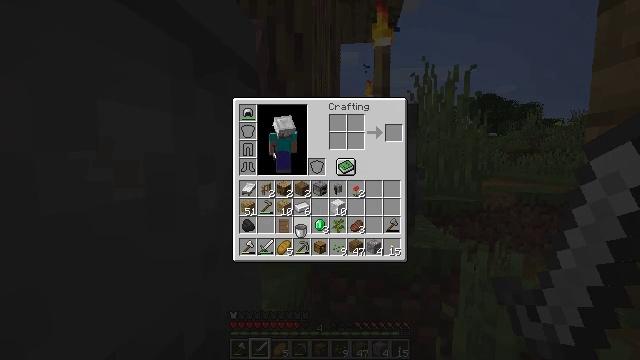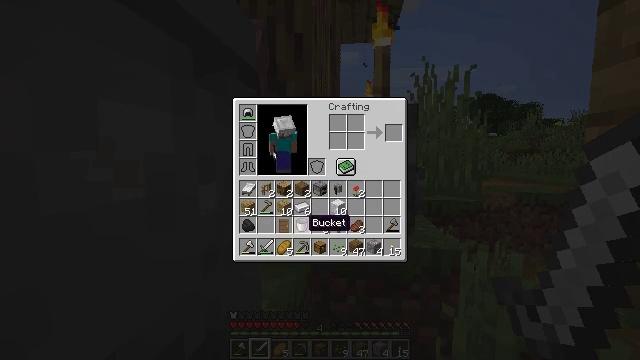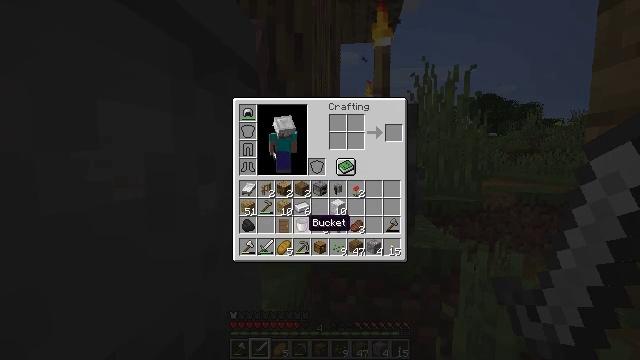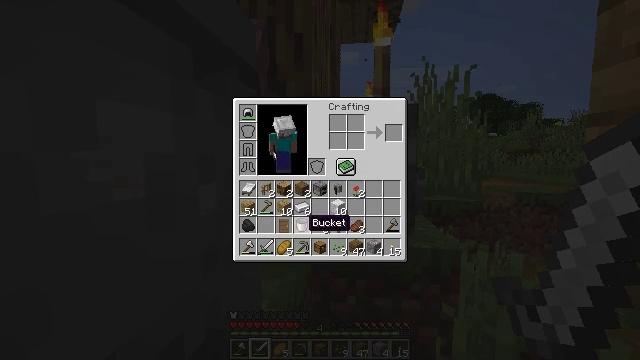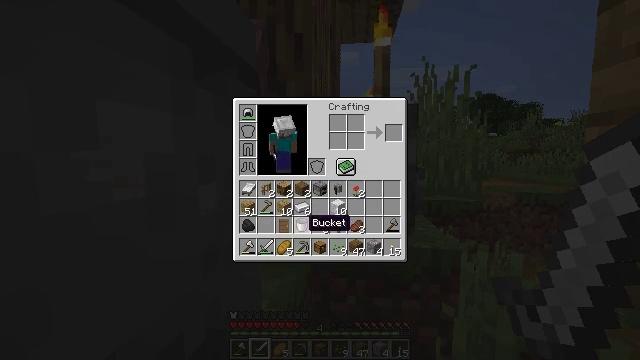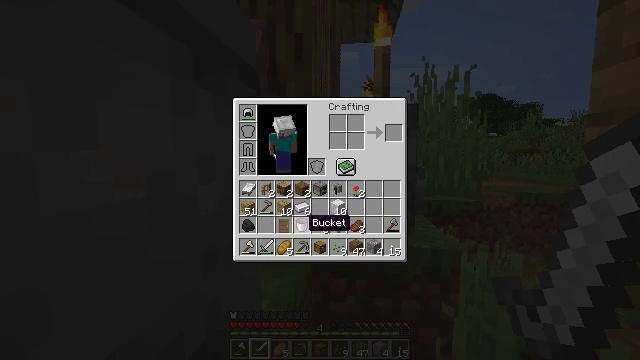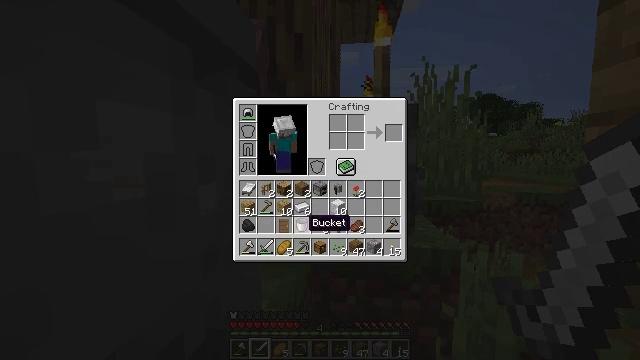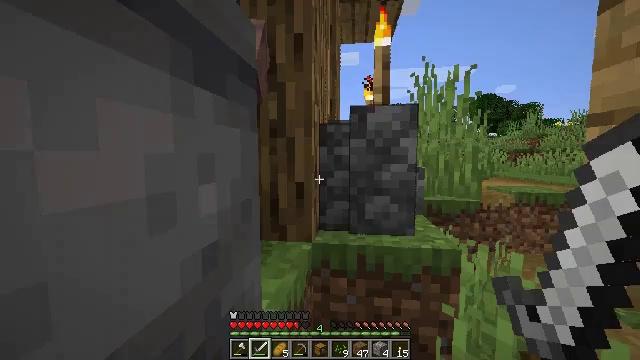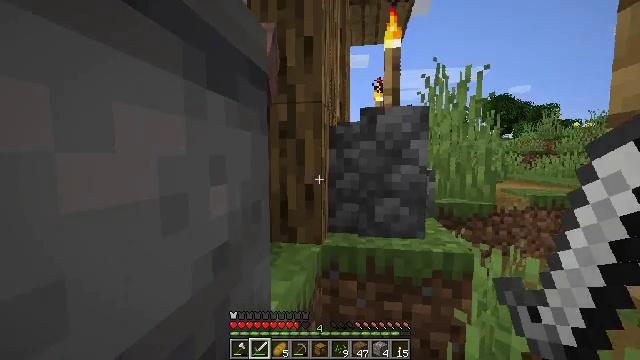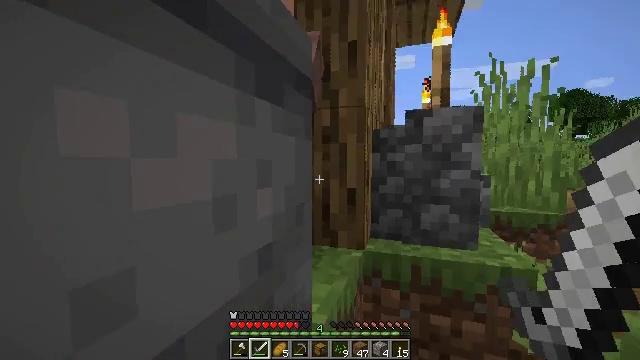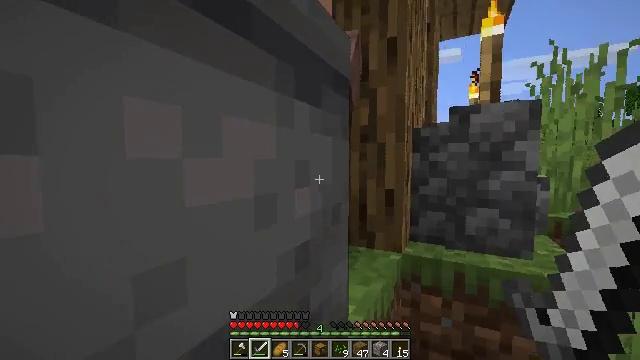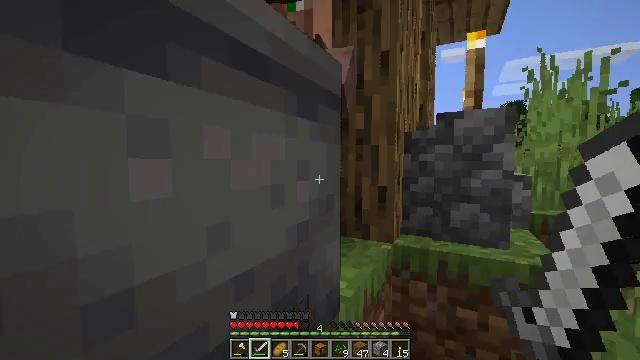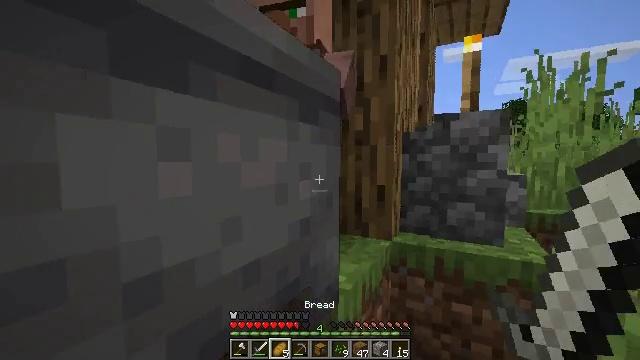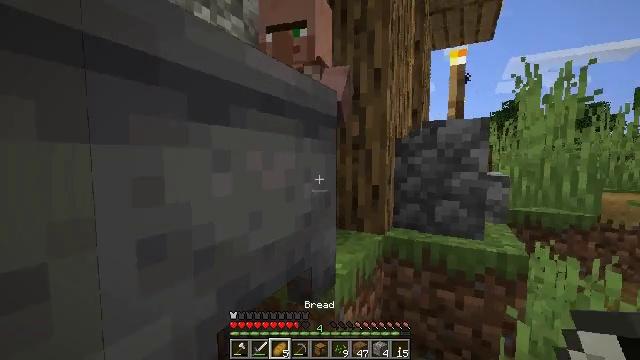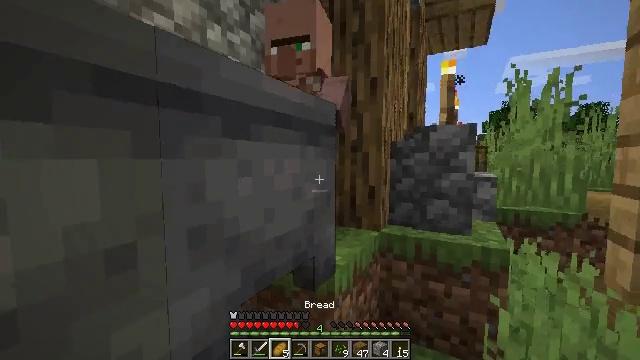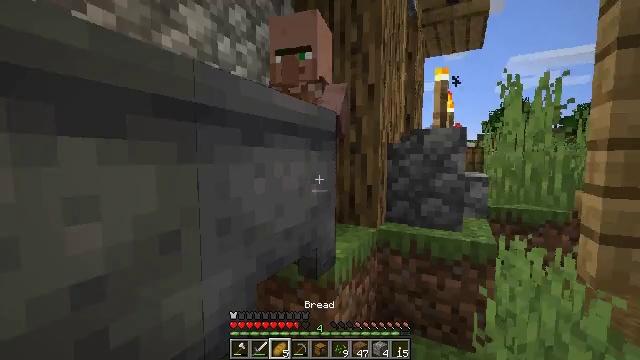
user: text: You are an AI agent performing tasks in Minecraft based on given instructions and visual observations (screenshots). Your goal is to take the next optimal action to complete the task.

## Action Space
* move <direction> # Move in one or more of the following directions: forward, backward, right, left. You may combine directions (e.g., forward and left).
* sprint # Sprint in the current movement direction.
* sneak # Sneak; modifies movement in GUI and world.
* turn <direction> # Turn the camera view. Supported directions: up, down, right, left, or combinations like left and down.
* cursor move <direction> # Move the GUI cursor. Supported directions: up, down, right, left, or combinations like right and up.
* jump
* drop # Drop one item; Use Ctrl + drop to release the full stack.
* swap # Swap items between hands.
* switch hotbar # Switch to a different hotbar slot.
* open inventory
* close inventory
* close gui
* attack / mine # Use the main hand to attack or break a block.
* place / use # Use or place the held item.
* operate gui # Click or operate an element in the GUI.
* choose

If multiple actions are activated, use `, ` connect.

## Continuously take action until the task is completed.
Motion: motion action
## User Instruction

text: Gather the cauldron for reuse.
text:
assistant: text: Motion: no_op
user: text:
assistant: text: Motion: no_op
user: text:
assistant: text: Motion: no_op
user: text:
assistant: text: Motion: no_op
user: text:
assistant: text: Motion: no_op
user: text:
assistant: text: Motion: no_op
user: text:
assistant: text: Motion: close inventory
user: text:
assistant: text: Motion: turn left, close inventory
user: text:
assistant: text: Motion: turn left
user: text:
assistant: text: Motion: move back, turn left
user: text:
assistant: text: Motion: move back
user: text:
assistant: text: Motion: move back
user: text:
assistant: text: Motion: move back
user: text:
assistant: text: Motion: move back
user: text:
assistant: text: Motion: move back
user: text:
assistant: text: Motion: no_op
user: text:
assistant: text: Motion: turn left
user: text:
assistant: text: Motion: turn left
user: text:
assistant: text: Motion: no_op
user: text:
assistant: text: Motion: turn left
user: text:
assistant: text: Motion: no_op
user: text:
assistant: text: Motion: turn down
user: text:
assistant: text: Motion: no_op
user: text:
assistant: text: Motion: no_op
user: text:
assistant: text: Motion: no_op
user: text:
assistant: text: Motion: no_op
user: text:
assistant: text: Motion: turn left and up
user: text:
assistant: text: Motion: turn up
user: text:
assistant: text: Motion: turn up
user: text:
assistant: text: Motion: attack / mine